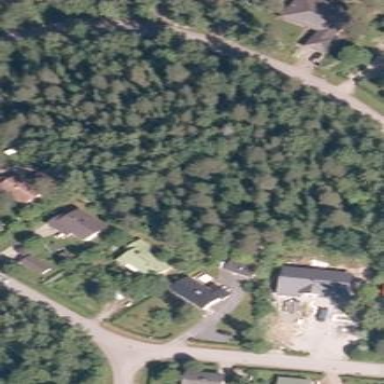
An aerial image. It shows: Forested area with dense woodland filled with trees.